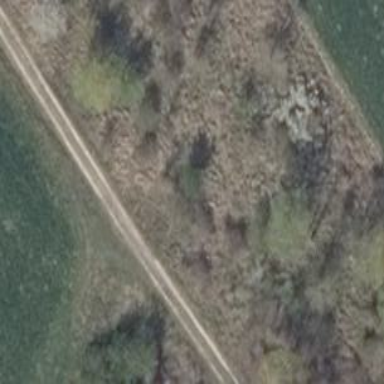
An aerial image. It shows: Grass track with Grade 4 tracktype.